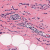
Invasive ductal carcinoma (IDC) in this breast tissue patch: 1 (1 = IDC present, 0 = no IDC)